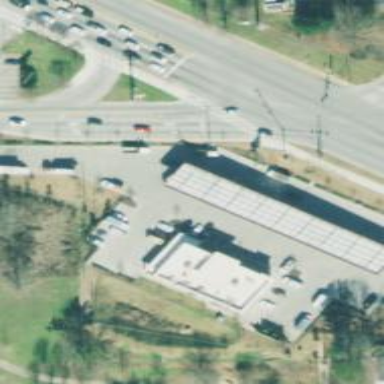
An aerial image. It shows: Fuel station.